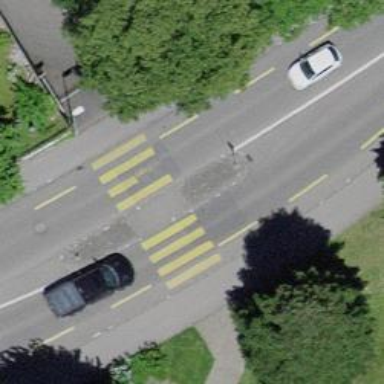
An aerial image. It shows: Marked crossing with pedestrian island.